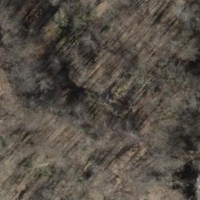
EUNIS habitat code: 41
Species observed at this site:
Fagus sylvatica